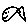
Label: fish